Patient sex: F
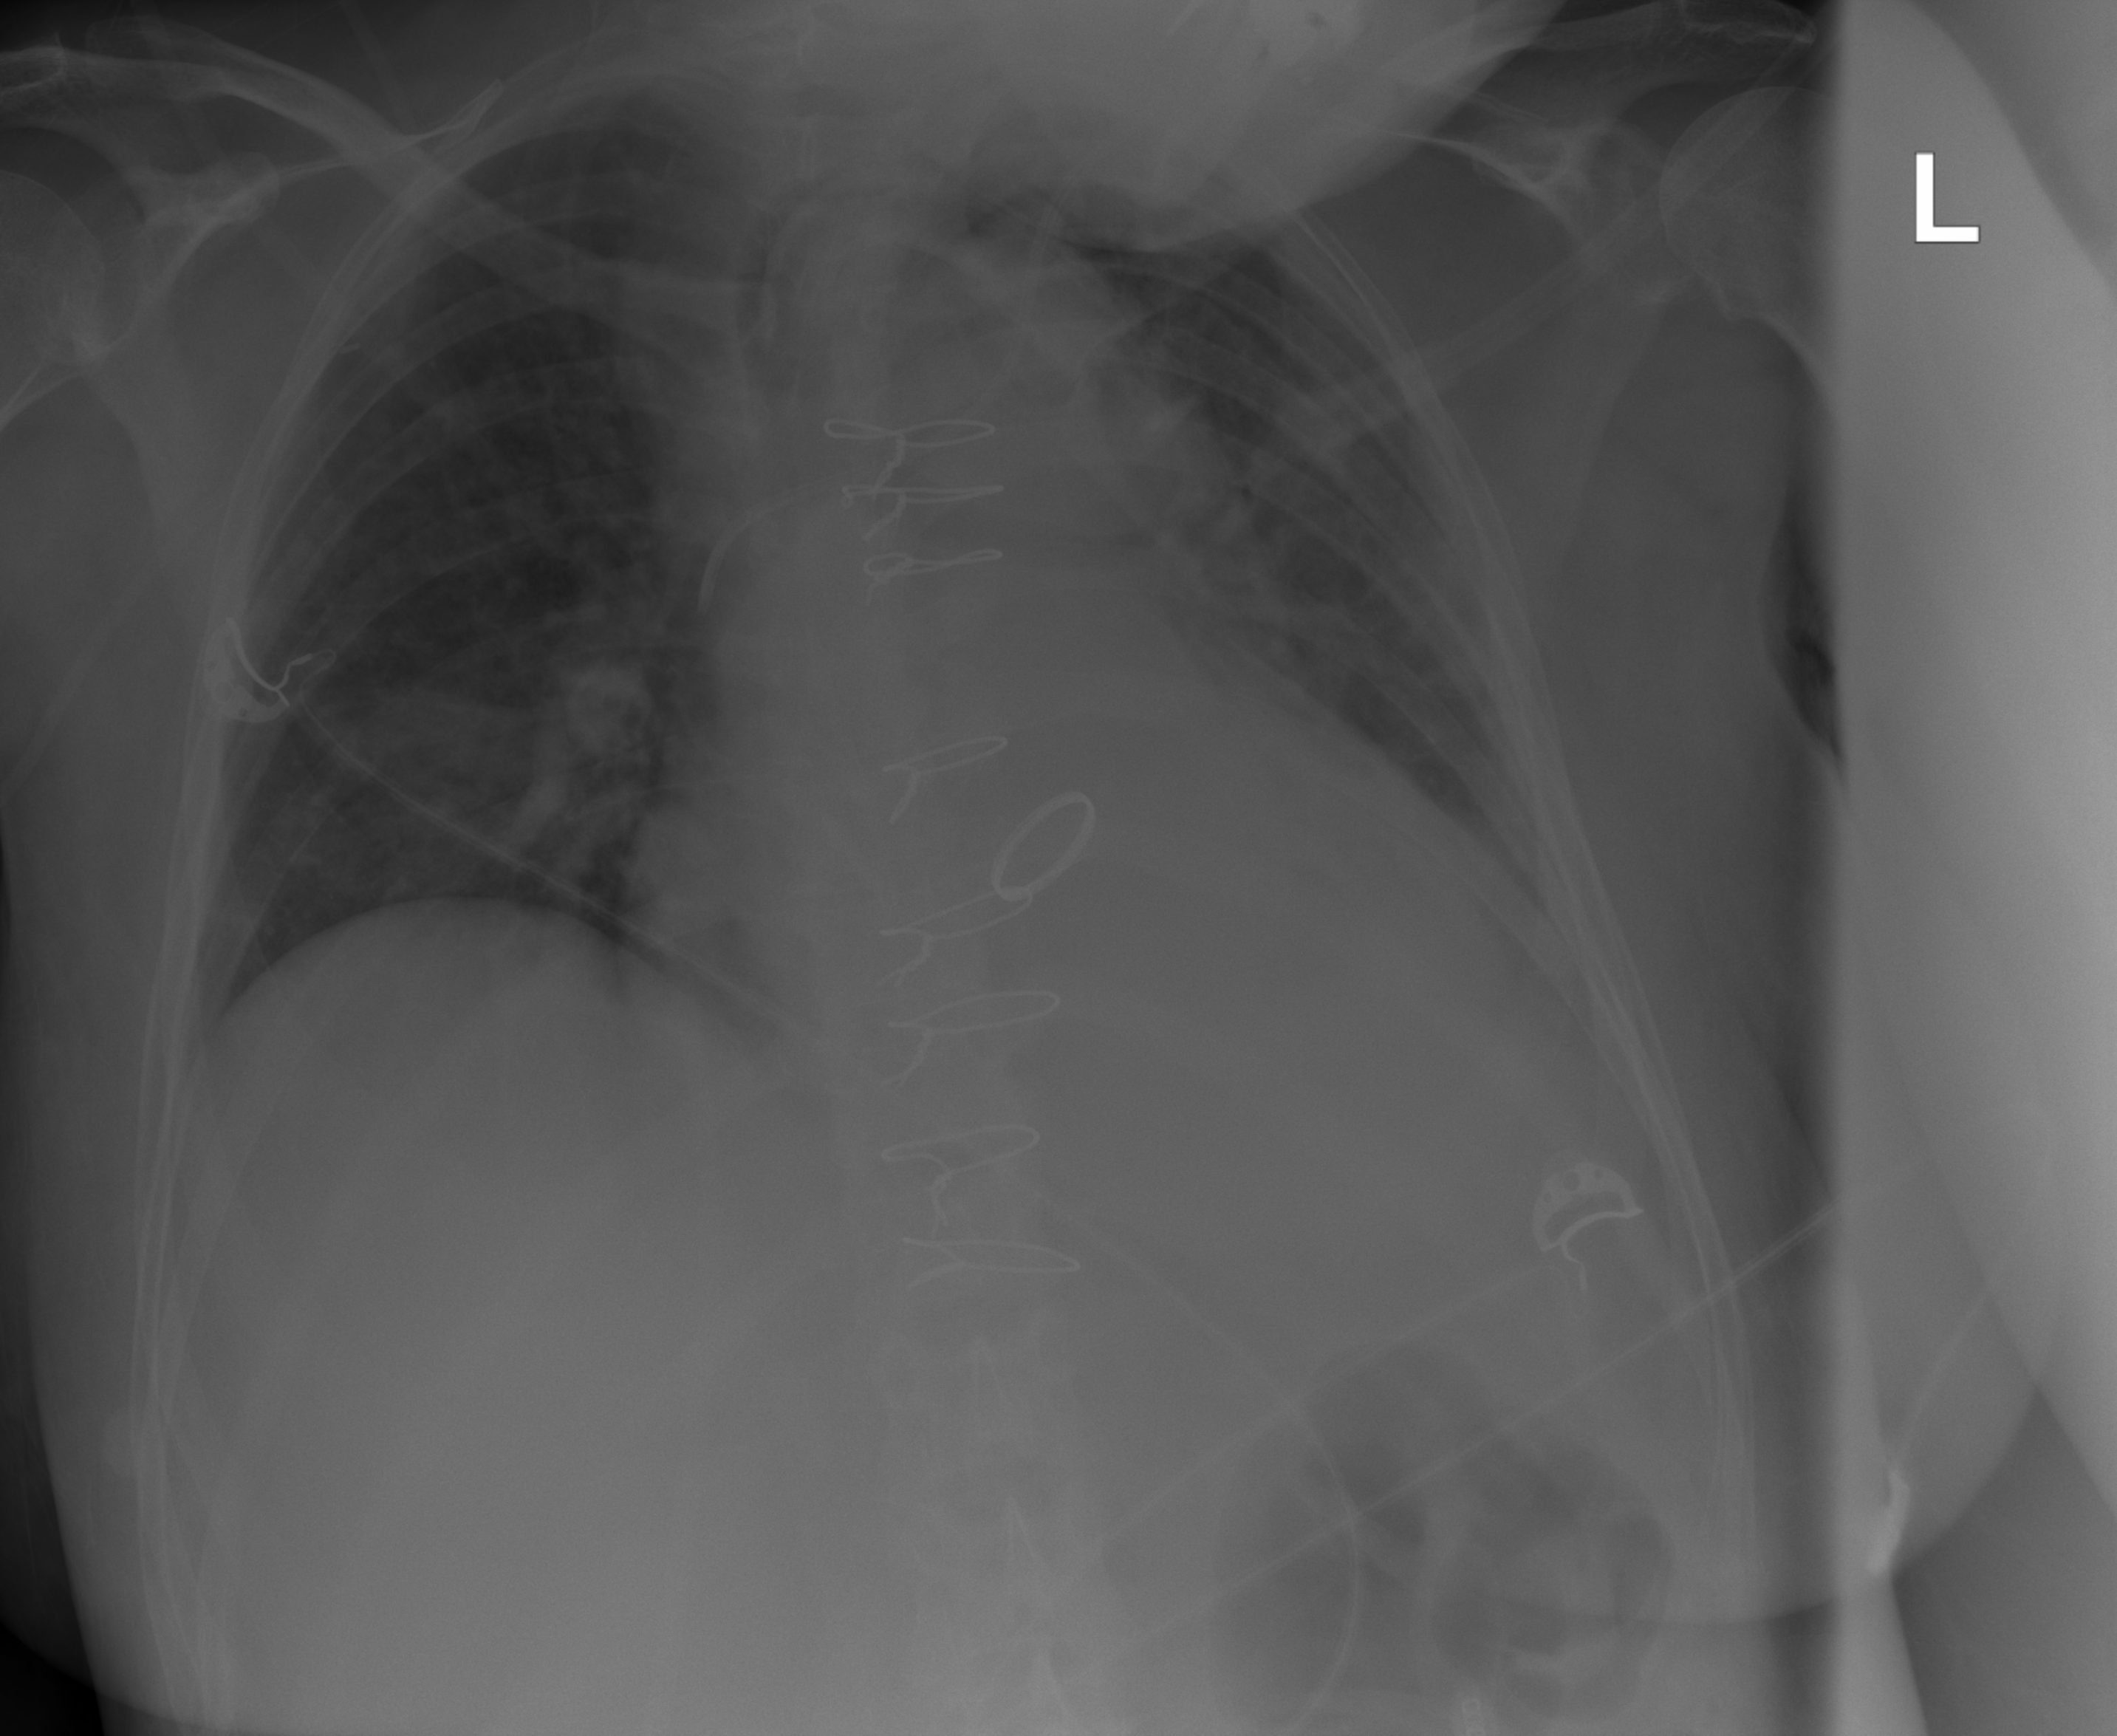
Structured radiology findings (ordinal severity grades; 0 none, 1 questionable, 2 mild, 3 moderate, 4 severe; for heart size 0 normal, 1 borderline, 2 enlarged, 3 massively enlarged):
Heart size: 2
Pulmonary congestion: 1
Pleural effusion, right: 0
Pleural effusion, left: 2
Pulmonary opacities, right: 1
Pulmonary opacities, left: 0
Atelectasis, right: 2
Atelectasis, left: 2